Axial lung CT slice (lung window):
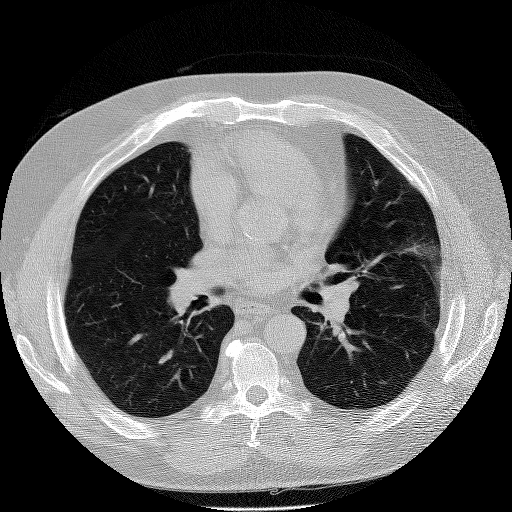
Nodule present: no